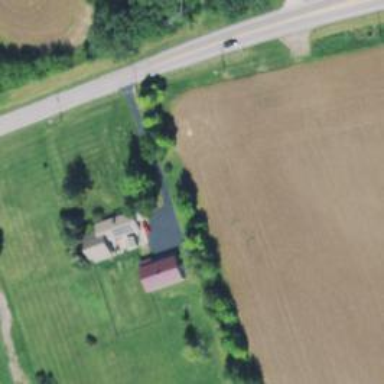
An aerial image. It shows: Driveway.